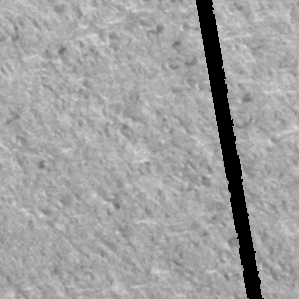
Label: frost